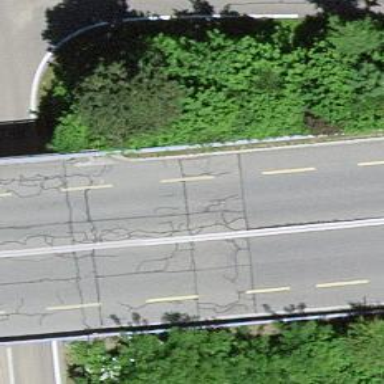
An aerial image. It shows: Primary highway bridge with dedicated lane for cyclists on both sides.